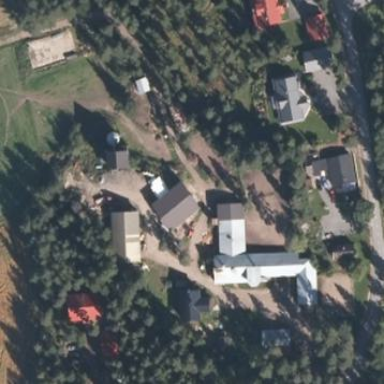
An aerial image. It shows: Farmyard area.